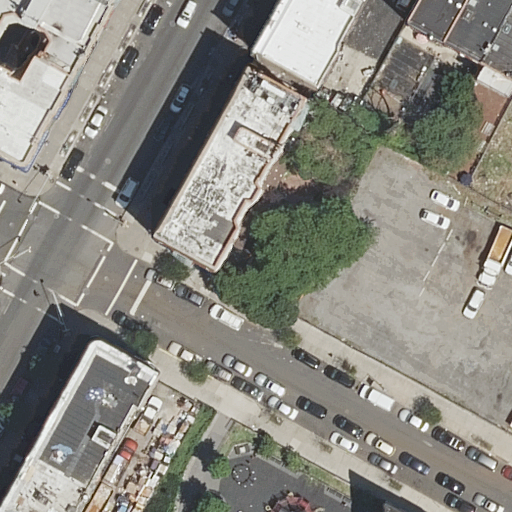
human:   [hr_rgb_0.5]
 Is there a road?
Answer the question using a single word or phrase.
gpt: yes

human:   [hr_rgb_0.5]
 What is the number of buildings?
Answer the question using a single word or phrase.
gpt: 9

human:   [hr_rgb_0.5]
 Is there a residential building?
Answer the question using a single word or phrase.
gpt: yes

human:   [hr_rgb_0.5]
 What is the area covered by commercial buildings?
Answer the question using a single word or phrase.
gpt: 0m2

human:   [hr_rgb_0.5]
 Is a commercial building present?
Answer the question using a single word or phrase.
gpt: no

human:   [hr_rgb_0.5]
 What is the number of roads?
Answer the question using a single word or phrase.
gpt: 3

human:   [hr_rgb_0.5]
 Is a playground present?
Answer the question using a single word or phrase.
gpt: yes

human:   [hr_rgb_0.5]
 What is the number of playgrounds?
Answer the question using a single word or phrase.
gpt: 1

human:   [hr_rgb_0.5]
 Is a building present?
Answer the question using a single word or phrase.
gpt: yes

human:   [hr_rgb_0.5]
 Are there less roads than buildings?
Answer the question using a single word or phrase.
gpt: yes

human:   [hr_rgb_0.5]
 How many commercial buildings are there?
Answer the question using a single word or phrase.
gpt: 0

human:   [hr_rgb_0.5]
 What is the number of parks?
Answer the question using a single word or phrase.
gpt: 1

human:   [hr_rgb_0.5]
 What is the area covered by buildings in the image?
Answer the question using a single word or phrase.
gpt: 2242m2

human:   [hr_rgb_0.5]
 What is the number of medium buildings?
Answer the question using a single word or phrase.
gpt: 2

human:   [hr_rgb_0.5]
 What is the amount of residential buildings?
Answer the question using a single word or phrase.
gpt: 9

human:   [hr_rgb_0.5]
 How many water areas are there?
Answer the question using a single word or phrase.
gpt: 0

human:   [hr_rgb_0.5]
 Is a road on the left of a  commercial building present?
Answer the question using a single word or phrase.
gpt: no

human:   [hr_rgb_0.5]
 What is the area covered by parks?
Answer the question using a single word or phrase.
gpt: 3627m2

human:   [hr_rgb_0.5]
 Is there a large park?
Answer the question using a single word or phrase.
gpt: yes

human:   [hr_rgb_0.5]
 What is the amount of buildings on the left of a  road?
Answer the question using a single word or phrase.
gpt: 5

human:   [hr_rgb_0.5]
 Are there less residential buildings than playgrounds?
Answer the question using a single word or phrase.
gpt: no

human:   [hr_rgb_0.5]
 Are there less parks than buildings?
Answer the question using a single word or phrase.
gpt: yes

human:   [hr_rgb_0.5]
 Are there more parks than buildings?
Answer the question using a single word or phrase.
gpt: no

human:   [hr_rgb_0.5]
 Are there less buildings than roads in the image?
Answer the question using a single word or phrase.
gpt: no

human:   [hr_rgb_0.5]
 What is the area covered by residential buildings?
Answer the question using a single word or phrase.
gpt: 2242m2

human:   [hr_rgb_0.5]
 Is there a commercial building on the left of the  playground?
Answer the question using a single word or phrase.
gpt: no

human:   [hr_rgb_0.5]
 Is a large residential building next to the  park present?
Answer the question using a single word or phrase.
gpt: yes

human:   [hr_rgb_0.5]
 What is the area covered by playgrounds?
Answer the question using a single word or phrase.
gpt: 692m2

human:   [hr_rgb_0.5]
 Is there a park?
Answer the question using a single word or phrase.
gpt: yes

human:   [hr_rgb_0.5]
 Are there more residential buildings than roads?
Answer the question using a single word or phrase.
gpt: yes

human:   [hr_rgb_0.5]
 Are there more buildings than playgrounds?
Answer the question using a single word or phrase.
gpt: yes

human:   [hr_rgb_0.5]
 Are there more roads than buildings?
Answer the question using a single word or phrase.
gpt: no

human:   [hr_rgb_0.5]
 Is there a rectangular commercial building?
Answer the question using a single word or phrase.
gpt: no

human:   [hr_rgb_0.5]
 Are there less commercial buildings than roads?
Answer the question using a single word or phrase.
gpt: yes

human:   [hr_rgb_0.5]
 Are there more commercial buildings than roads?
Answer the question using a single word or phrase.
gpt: no

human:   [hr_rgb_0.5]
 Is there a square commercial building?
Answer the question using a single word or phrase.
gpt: no

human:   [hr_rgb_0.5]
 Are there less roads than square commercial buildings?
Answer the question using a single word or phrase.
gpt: no

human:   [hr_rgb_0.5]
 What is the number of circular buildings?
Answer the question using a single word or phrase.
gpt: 0

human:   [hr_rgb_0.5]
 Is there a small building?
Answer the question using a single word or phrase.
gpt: yes

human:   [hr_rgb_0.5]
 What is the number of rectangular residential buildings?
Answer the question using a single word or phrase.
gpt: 6

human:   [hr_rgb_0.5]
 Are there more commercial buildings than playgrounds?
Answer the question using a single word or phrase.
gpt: no

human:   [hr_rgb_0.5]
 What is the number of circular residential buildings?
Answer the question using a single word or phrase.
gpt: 0

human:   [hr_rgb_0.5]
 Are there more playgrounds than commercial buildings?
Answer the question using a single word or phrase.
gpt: yes

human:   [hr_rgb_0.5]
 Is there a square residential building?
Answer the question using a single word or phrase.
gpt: no

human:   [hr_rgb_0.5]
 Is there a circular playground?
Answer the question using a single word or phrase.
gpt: no

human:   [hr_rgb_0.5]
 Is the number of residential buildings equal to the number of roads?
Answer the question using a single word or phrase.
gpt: no

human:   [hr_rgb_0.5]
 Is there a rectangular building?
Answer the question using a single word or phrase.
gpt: yes

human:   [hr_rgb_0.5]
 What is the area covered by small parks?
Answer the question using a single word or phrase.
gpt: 0m2

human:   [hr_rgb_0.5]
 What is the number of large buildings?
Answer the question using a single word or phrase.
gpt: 2

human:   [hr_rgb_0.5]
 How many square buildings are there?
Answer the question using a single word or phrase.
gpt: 0

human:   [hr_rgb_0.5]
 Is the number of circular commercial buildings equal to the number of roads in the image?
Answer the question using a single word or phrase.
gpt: no

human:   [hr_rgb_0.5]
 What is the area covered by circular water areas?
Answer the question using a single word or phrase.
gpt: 0m2

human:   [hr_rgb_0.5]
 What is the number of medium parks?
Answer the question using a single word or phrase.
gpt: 0

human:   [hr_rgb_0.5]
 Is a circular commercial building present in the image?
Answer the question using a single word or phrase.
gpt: no

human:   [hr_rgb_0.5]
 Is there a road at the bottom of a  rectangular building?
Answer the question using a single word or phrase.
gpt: yes

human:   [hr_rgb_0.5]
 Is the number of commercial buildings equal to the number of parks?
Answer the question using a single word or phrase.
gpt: no

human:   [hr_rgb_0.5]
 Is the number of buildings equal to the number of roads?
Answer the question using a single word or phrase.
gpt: no

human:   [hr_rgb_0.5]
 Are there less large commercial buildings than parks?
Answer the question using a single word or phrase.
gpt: yes

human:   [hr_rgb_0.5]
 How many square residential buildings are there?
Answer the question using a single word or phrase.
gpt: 0

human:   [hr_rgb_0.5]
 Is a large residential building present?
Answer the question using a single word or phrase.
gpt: yes

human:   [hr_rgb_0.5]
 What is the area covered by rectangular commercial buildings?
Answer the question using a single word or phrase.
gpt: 0m2

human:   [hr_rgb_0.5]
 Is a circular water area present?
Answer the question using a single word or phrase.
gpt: no

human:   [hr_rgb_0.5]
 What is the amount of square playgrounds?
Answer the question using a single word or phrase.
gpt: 0

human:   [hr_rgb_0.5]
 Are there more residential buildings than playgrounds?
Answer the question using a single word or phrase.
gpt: yes